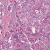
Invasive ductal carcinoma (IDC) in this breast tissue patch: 1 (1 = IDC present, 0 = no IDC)